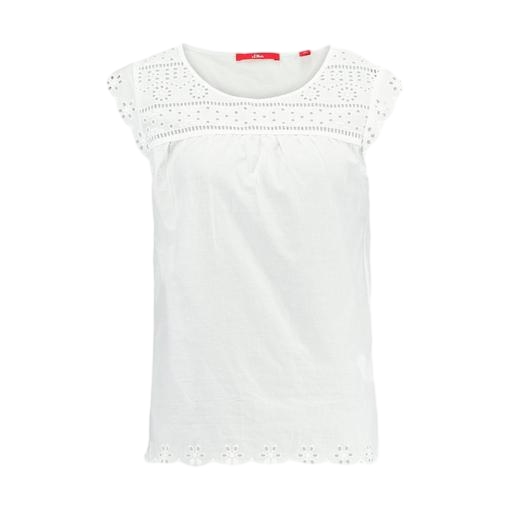
white lace muscle t-shirt, white embroidered t-shirt, white broderie-anglaise top, white background